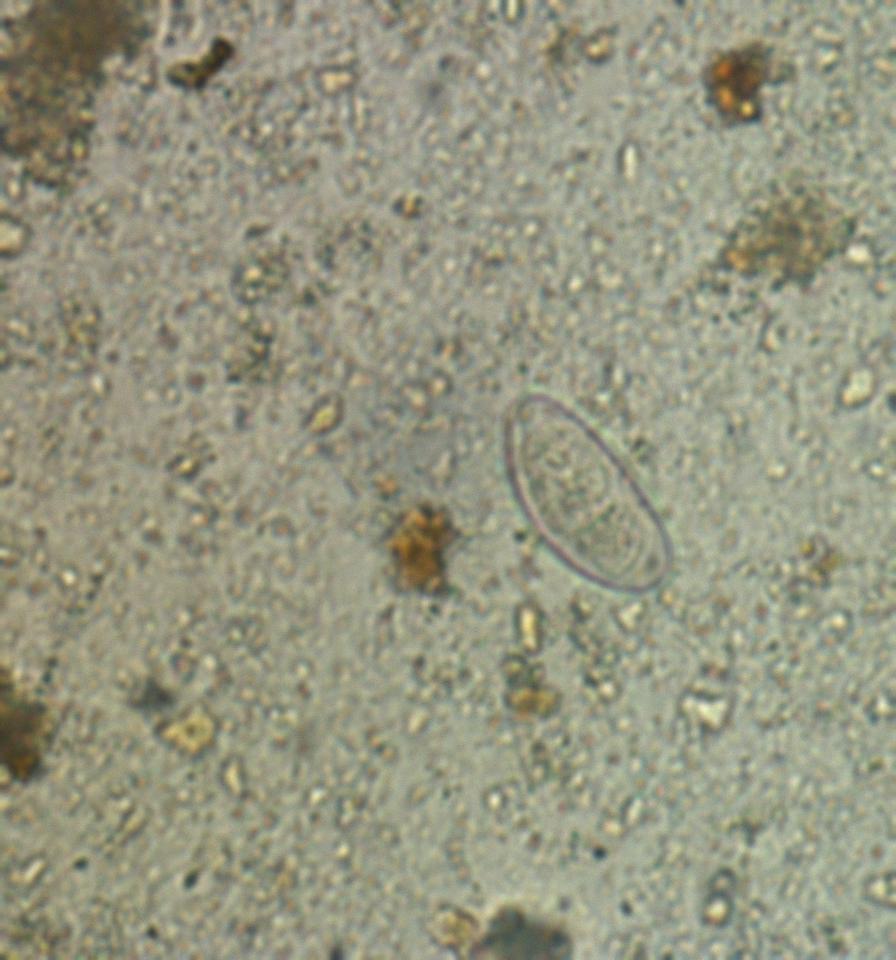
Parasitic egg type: Enterobius vermicularis